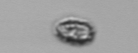
Label: Pseudochattonella_farcimen